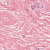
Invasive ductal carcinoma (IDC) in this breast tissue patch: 0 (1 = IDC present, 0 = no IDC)